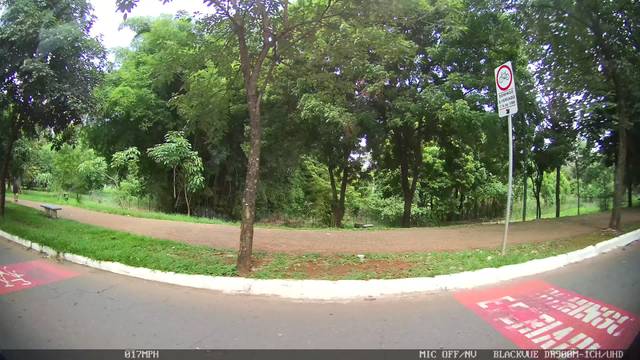
Region: Brazil
Coordinates: -16.686, -49.27